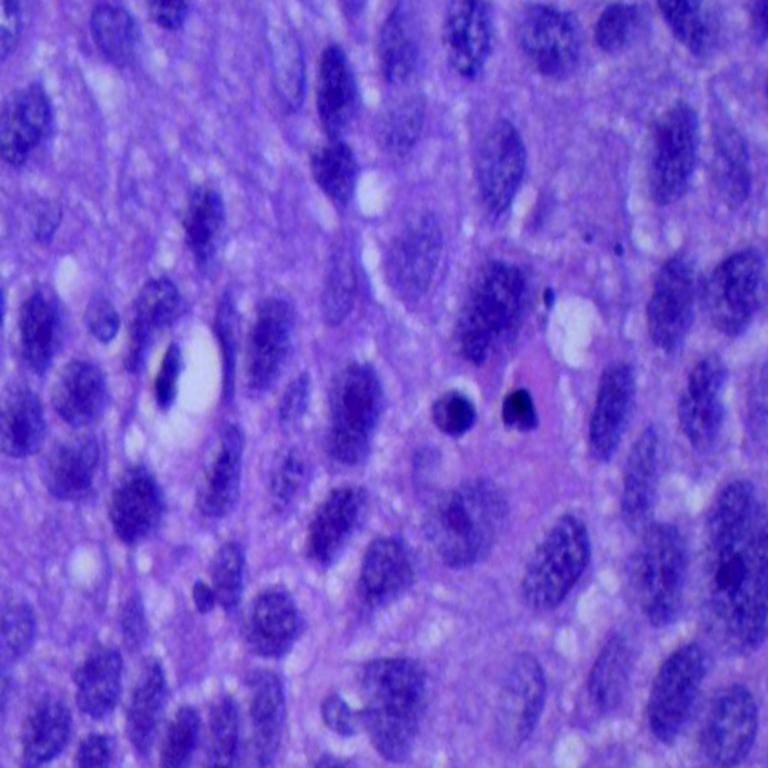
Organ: lung
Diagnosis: squamous carcinomas